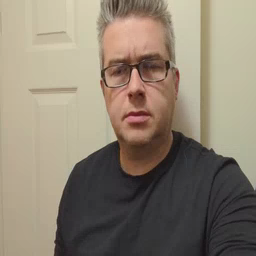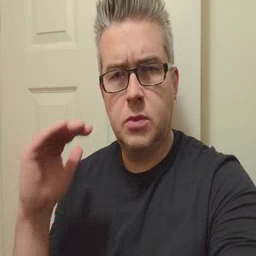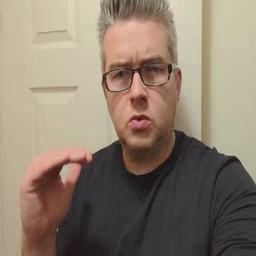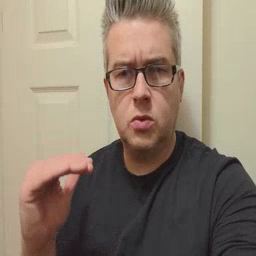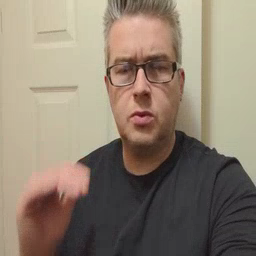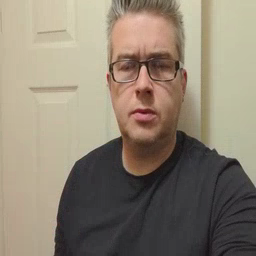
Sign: child